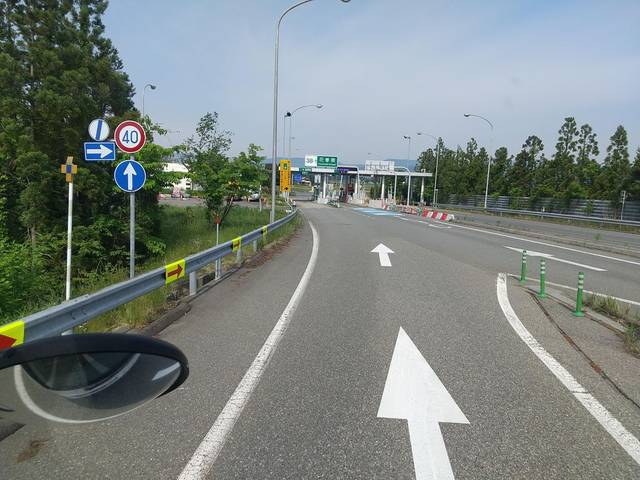
Region: Japan
Coordinates: 39.386, 141.09